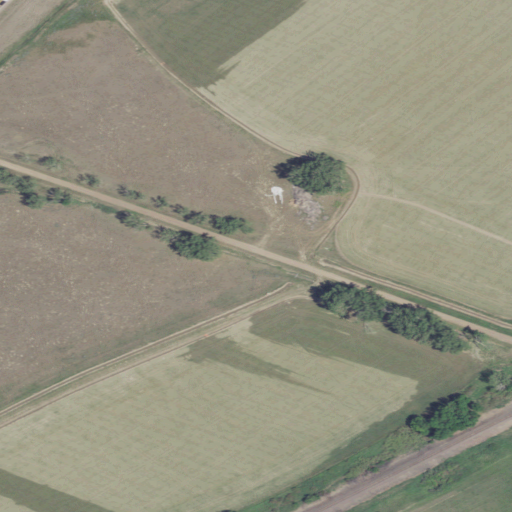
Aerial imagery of valley in Montana named Black Tail Coulee containing cultivated crops, grassland, pasture, herbaceous wetlands, and low intensity development